Question: I need to customize my Bootstrap datatable search field and needs to put placeholder in it. And also I need to hide pagination drop down and change the position of search filed to left. Please find the attached screenshot for more clarification.
I have tried following code using jQuery for placeholder but it did not work:
'''
$('#demo-dtable-01_filter input').attr('placeholder','Type in customer name, date or amount');
'''

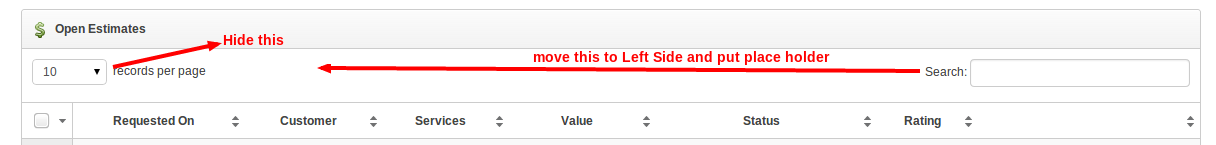
Answer: I got a solution and at last its working properly
'''
$('#demo-dtable-01_filter').find('input[type=text]').attr('placeholder','Type in customer name, date or amount');
$('#demo-dtable-01_filter').find('input[type=text]').addClass('span8');
$('.dt_header>.row-fluid').children().first().addClass('hide');
$('.dt_header>.row-fluid').children().eq(1).css('margin-left','0px');
$('.dt_header>.row-fluid').children().eq(1).children().eq(0).addClass('pull-left span12');
$('.dataTables_filter label').css('width','392px');
$('.estimatedbrd .dataTables_filter label').css('float','left');
'''
Now its looks like attached file